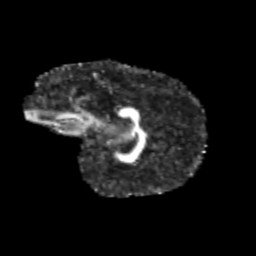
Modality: FA
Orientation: sagittal
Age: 11
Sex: female
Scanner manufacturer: siemens
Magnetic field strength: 3 T
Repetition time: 3.8 s
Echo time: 0.07 s